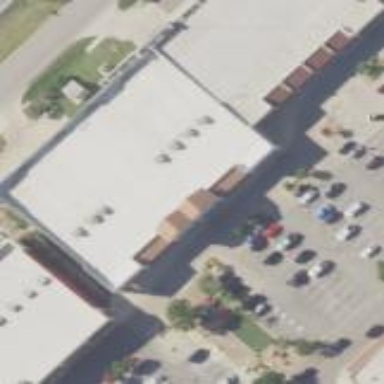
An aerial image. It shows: Building that houses clothes shop.